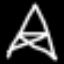
Label: The Eiffel Tower